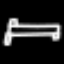
Label: bed